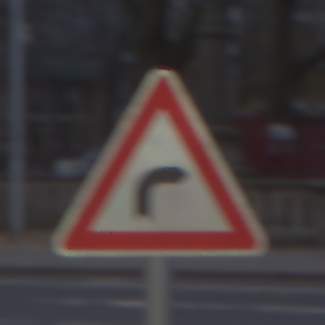
Verkehrszeichen: KurveRechts
Umgebung: Outdoor, Urban
Tageszeit: SunriseSunset
Wetter: PartlyCloudy
Licht: Natural
Jahreszeit: NotSpecified
Kontrast: LowContrast